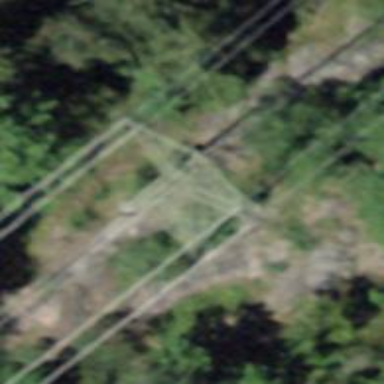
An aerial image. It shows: Power tower.